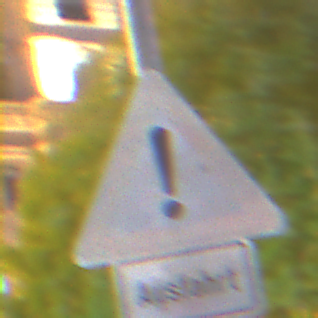
Verkehrszeichen: Gefahrenstelle
Zusatzzeichen unten: HinweiseAufGefahrenDurchVerbaleAngabe5
Umgebung: Outdoor, Urban
Tageszeit: Night
Wetter: PartlyCloudy
Licht: Natural
Jahreszeit: NotSpecified
Kontrast: HighContrast